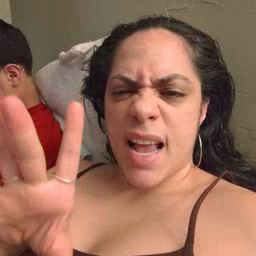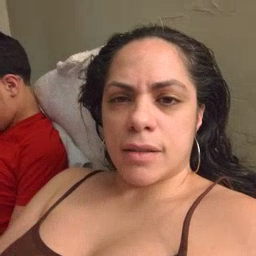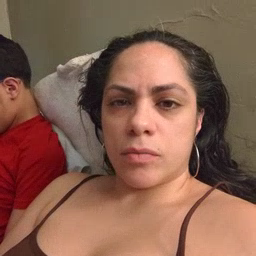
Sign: hate